Field crop: tomato
Growth stage: 1
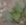
Species: solanum